Question: I have this code to create a graph shown below. I found most of this code in an answer to a previous <URL>.
'''
> x = ggplot(df, aes(x=Year, y=NAO_Index, width=.8)) +
geom_bar(stat="identity", aes(fill=NAO_Index>0), position='identity') +
theme_bw() + scale_fill_discrete(guide='none') +
ylab("NAO Index") +
ggtitle("NAO Index between 1860 and 2050") +
scale_x_continuous(breaks=c(seq(1860,2050,10)))
'''
How do I adapt this so the bars with a positive NAO index (i.e. currently blue) are red, and those below blue?
I'm sure this is likely an easy solution but I'm very new to R and can't figure it out! Many thanks in advance.

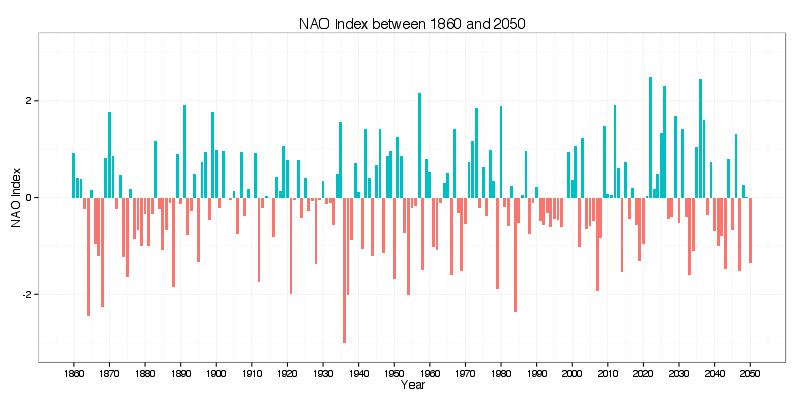
Answer: Use something like
'''
scale_fill_manual(values=c("blue", "red"), guide=FALSE)
'''
instead of
'''
scale_fill_discrete(guide='none')
'''